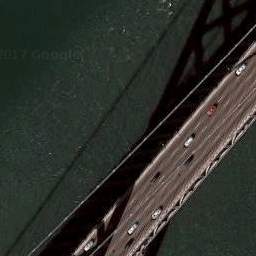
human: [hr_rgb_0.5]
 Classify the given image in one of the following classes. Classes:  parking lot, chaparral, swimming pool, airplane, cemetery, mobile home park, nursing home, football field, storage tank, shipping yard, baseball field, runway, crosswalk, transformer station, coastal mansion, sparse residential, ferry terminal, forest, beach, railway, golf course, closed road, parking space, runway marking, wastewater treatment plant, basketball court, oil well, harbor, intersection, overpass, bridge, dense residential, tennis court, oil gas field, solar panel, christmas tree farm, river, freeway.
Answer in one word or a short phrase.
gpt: bridge